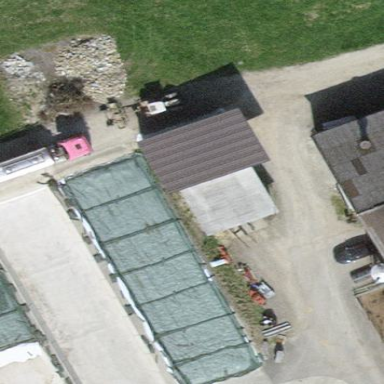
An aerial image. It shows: Shed building.